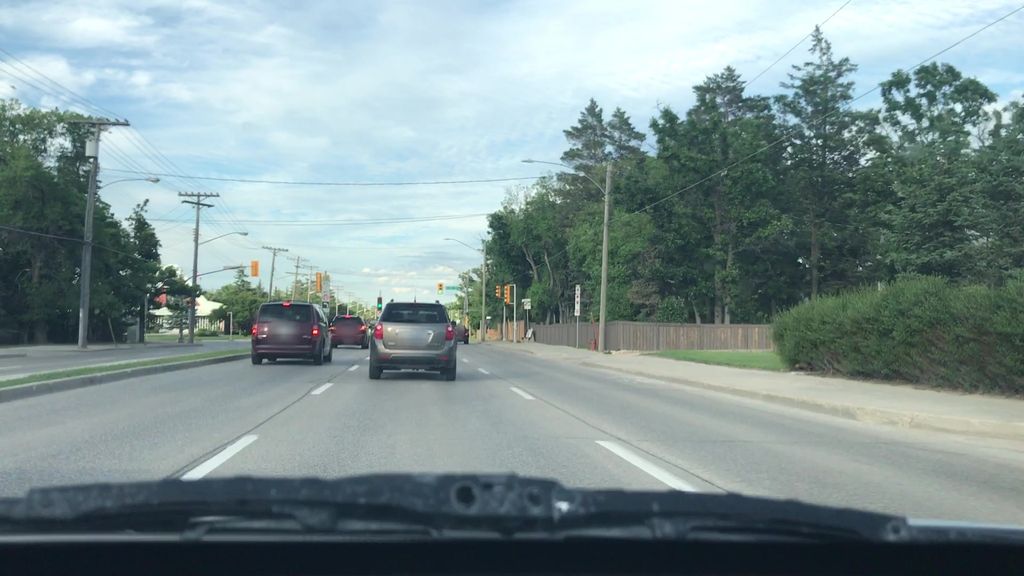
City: winnipeg